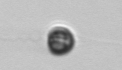
Label: Apedinella